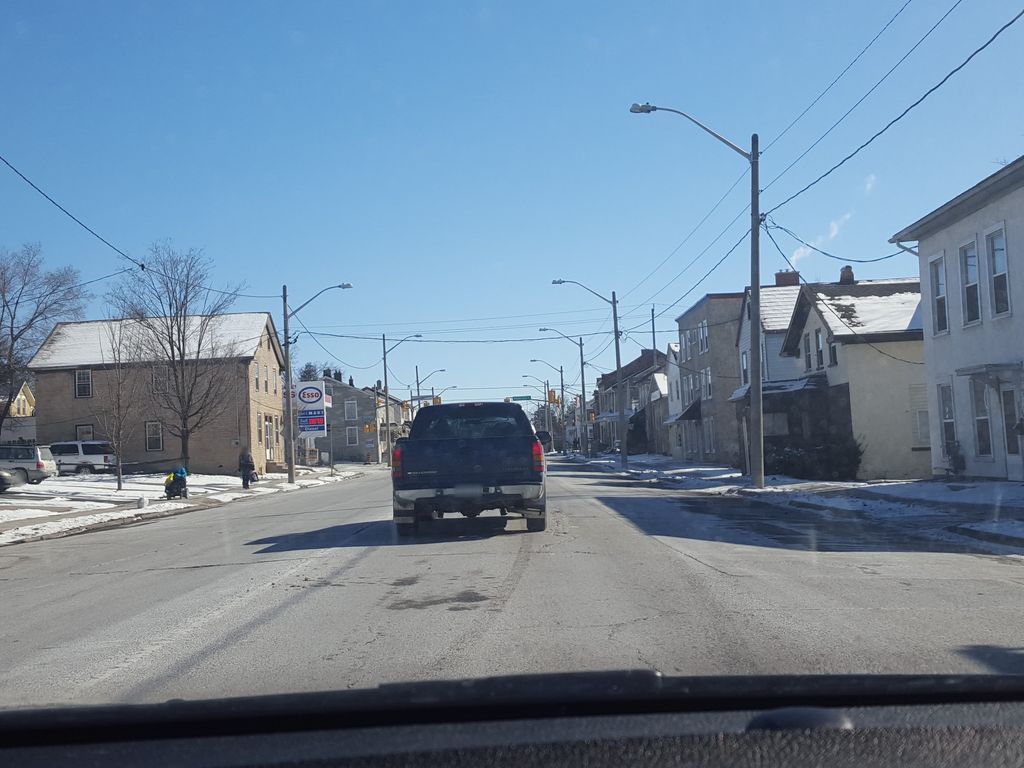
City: kitchener-waterloo